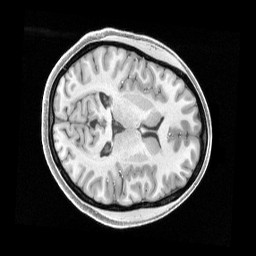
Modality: T1w
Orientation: axial
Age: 24
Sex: female
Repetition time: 2.4 s
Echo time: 0.00222 s